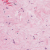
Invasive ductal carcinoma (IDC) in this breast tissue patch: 0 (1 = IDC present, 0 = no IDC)